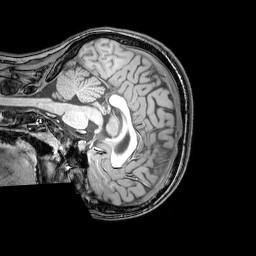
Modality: T1w
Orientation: sagittal
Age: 23
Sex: female
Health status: healthy
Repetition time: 0.081 s
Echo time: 0.037 s